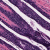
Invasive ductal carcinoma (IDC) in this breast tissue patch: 0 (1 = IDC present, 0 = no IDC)